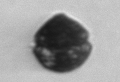
Label: Scrippsiella